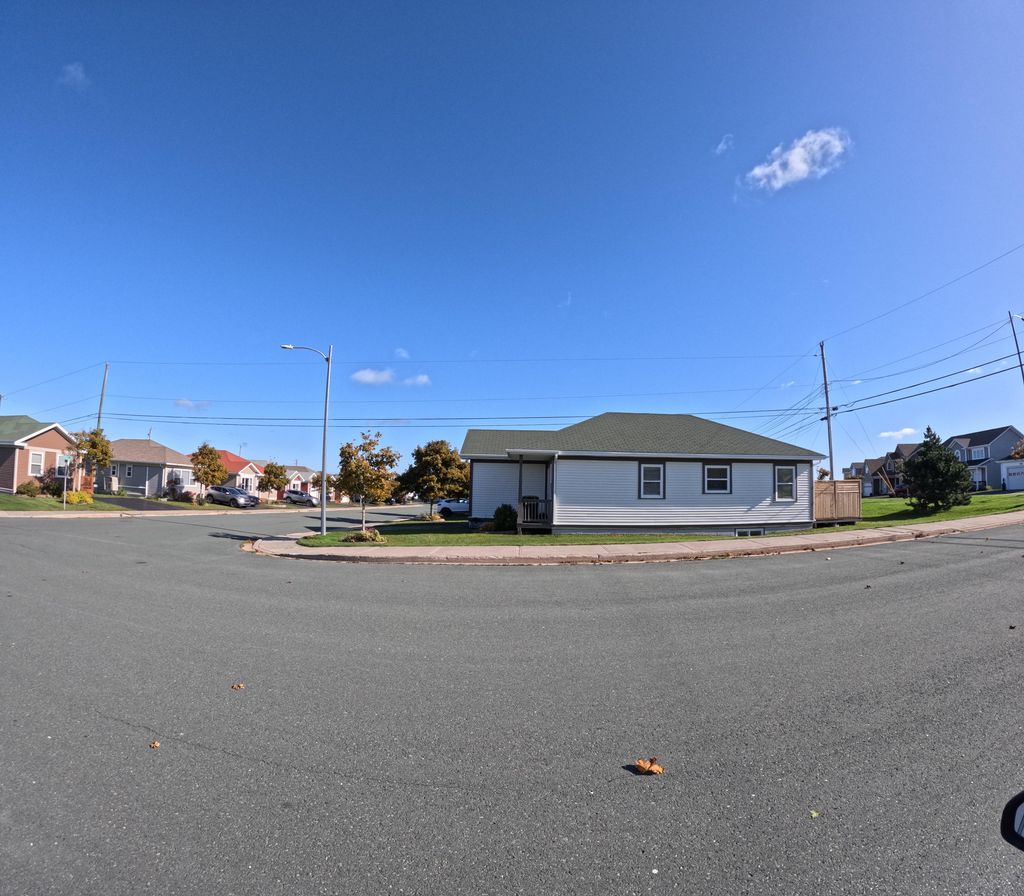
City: st_johns